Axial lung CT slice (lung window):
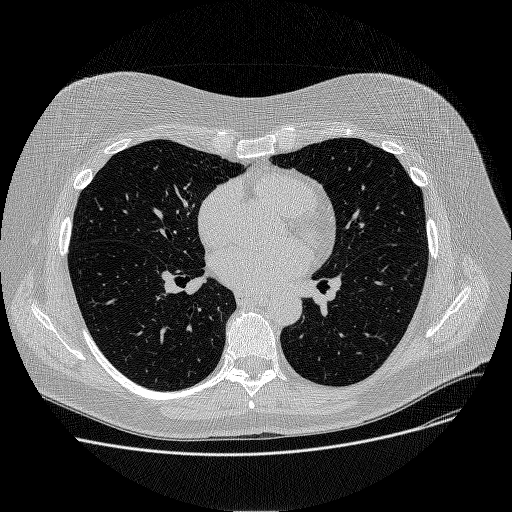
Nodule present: no